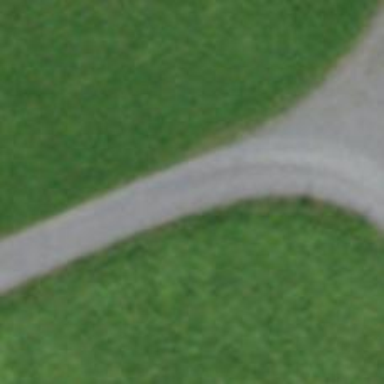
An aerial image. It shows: Well-maintained track road with grade 1 tracktype.